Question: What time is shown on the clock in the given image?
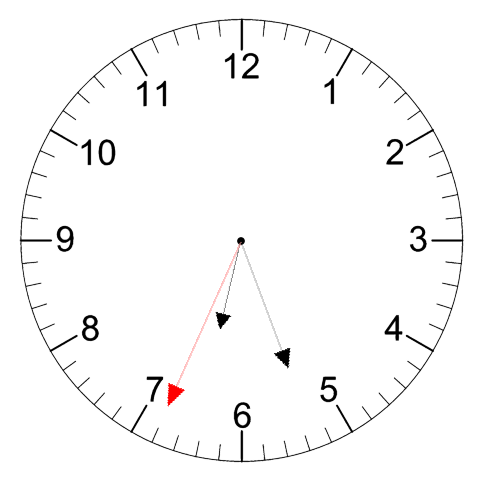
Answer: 06:26:34